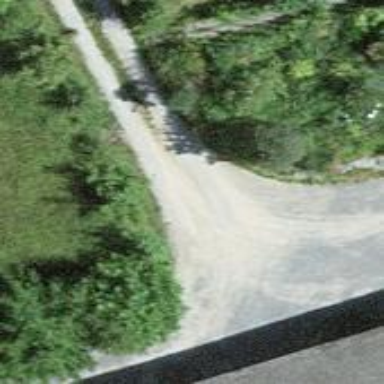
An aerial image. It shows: Residential unpaved road with grade 2 tracktype.